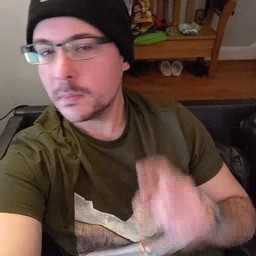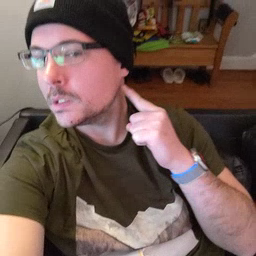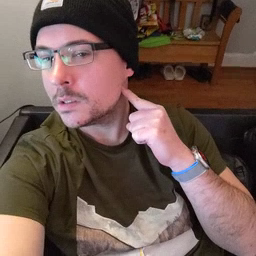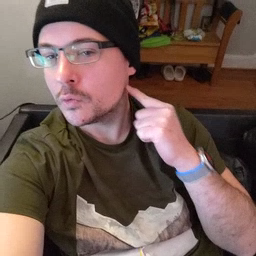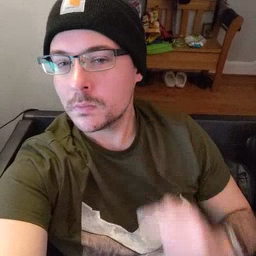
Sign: ear